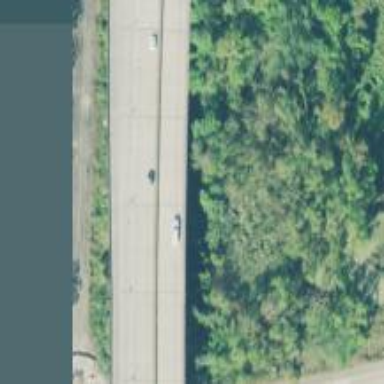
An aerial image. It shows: Motorway bridge.